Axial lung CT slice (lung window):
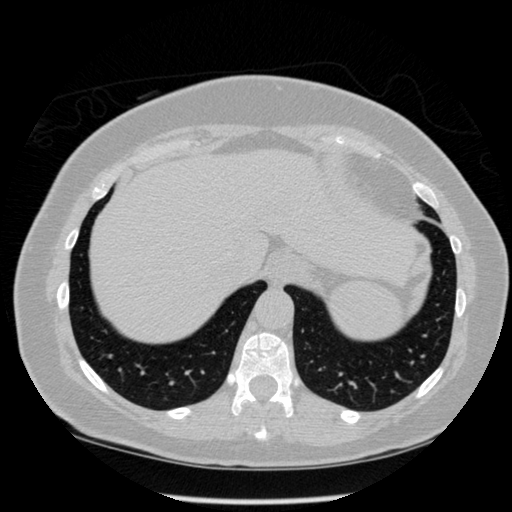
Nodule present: no